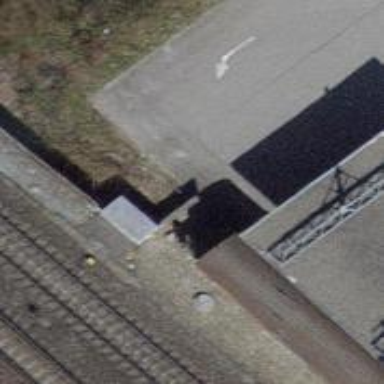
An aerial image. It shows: Railway buffer stop.